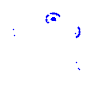
Particle: electron